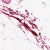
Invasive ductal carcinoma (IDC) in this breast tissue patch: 0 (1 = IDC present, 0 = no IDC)